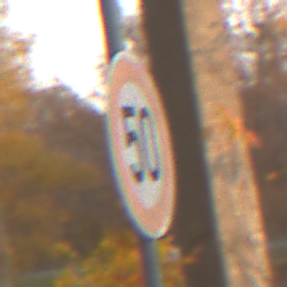
Verkehrszeichen: Geschwindigkeit50
Umgebung: Roofed, Suburban
Tageszeit: SunriseSunset
Wetter: Clear
Licht: Natural
Jahreszeit: NotSpecified
Kontrast: MediumContrast